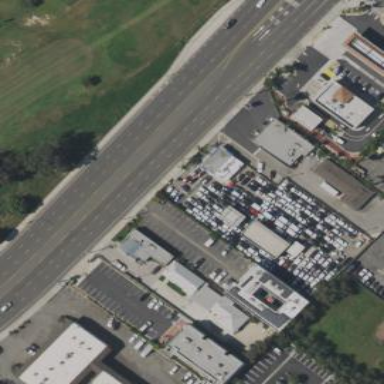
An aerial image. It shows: Commercial area.